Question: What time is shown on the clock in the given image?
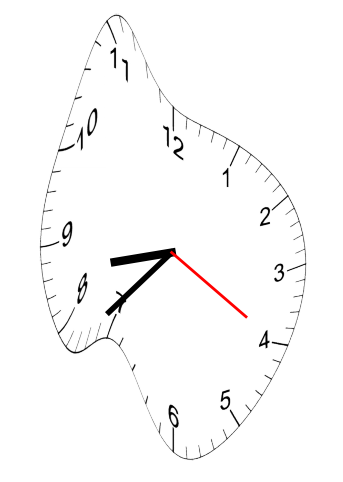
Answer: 08:37:20